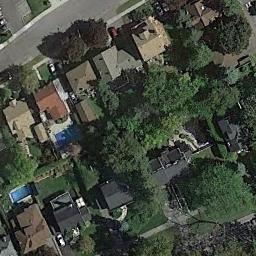
Label: residential